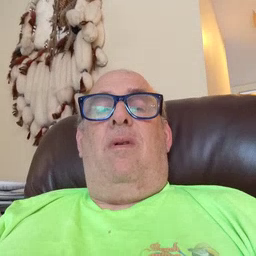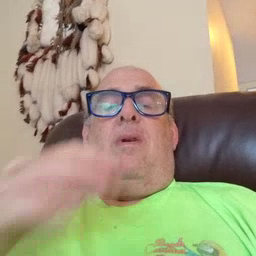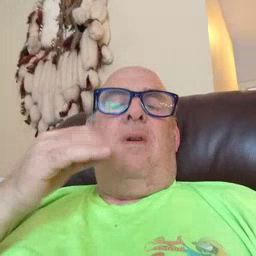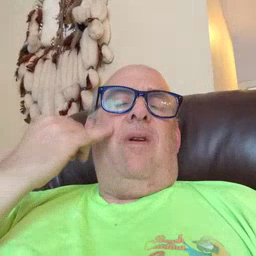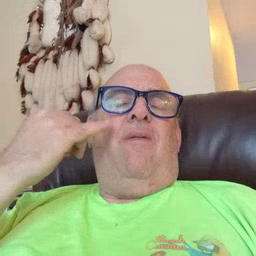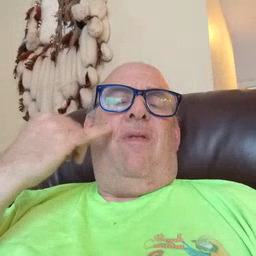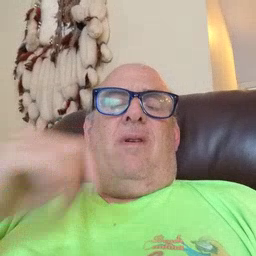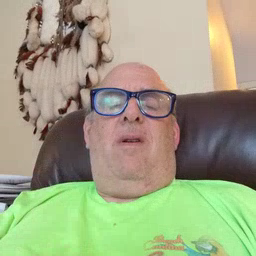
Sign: if